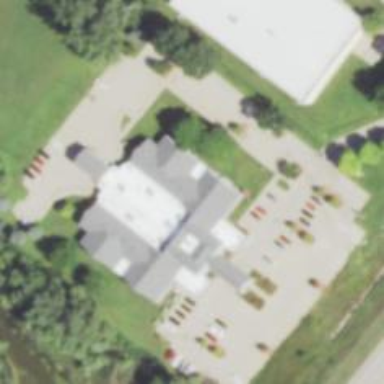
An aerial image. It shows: Clinic.